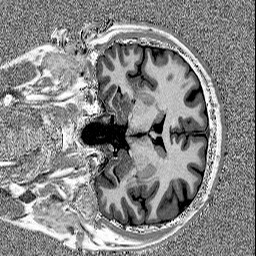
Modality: MP2RAGE
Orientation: coronal
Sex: male